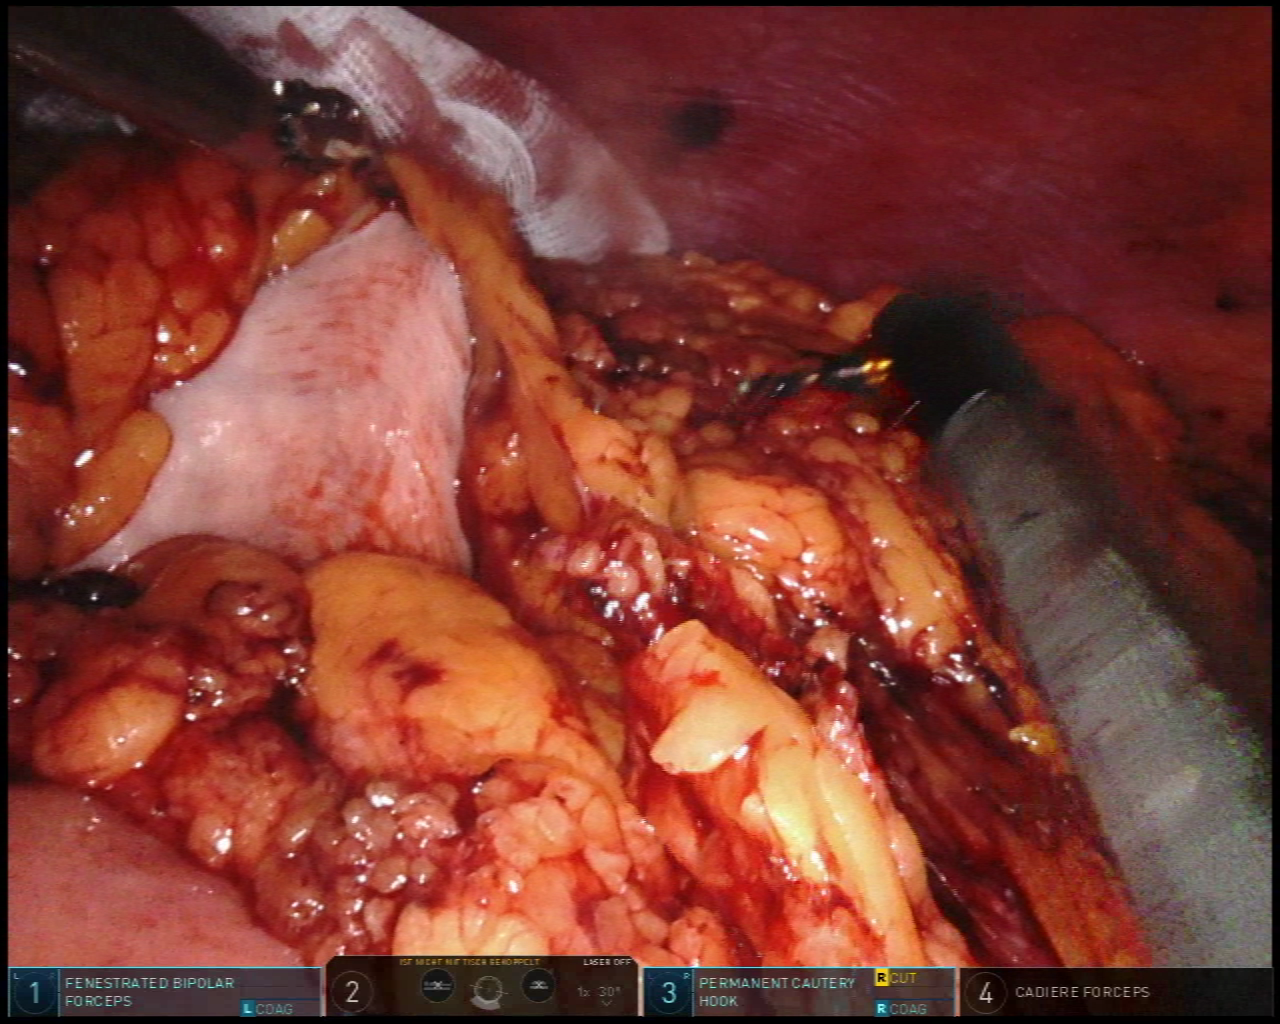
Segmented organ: stomach
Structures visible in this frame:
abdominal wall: yes
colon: no
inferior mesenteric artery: no
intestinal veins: no
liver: no
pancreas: no
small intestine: yes
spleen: no
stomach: yes
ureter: no
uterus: no
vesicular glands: no